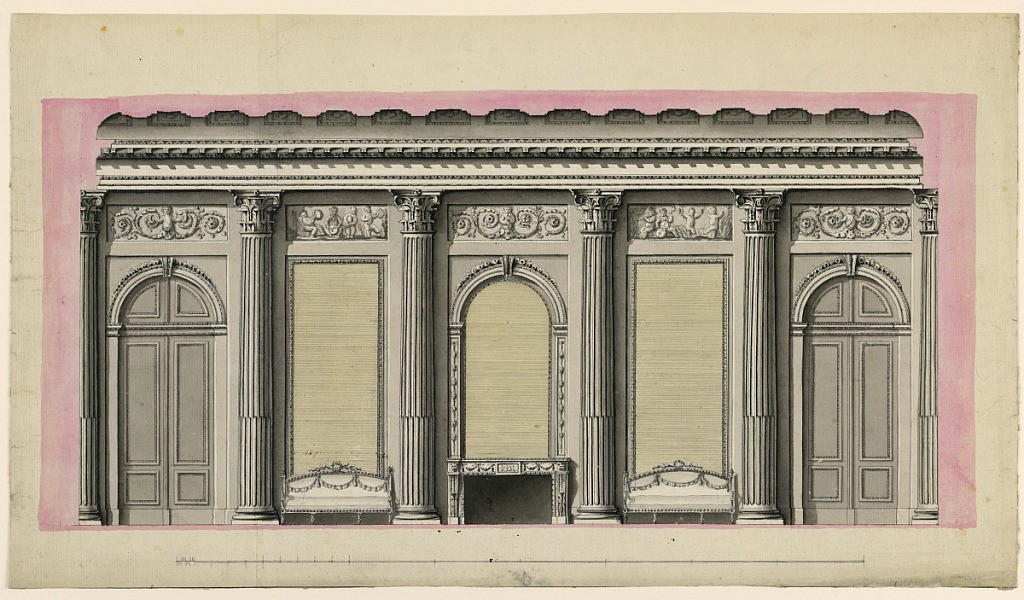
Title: Design for a Salon Entrance
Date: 1790-1800
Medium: Pen and ink, brush and yellow, rose water color, graphite on paper
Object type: Drawing
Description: Four embedded and fluted columns of Corinthian style support the entablature and form five bays. Mantel piece with arched looking glass in the center. Then follow sofas before oblong looking glasses. Outside: arched folding doors. Reliefs in the space between the capitals. Underneath: the scale. Paper margins. Reverse: Section of a bracket; account, pencil.